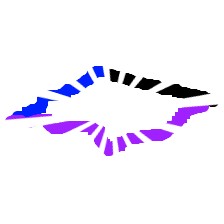
Shape: rhombus